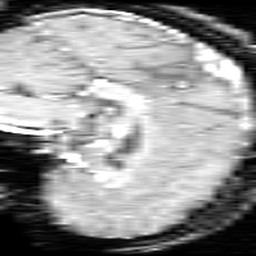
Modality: inplaneT1
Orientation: sagittal
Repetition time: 0.2 s
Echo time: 0.0036 s